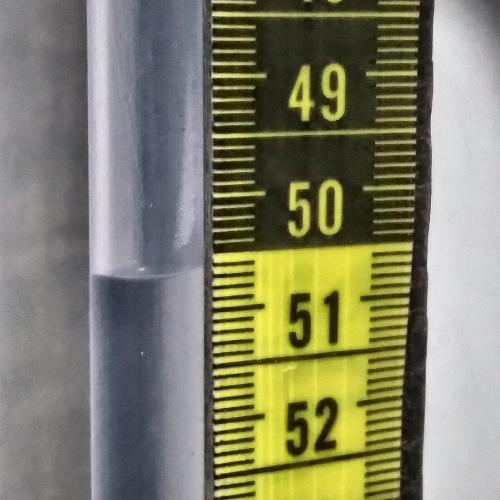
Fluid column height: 50.6 cm